Aerial crown-view tile of a tropical tree (Barro Colorado Island, Panama), acquired 20240813:
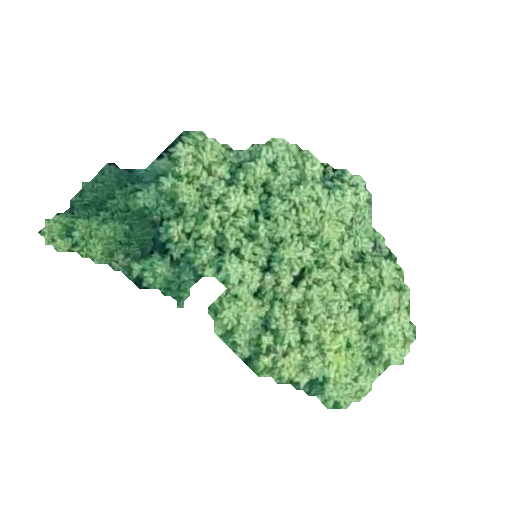
Species: Guarea guidonia
GBIF accepted scientific name: Guarea guidonia
Crown area: 87.061 m²